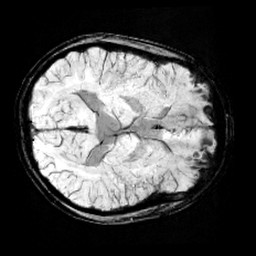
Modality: minIP
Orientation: axial
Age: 12
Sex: male
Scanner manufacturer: siemens
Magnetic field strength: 3 T
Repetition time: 0.027 s
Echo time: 0.02 s